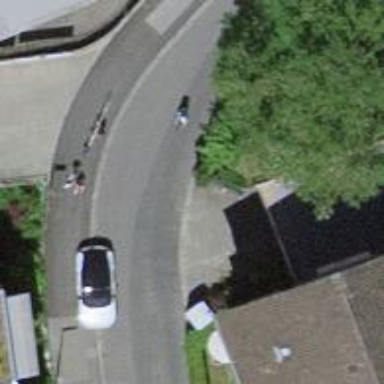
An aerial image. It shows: Residential road with asphalt surface and separate sidewalk.